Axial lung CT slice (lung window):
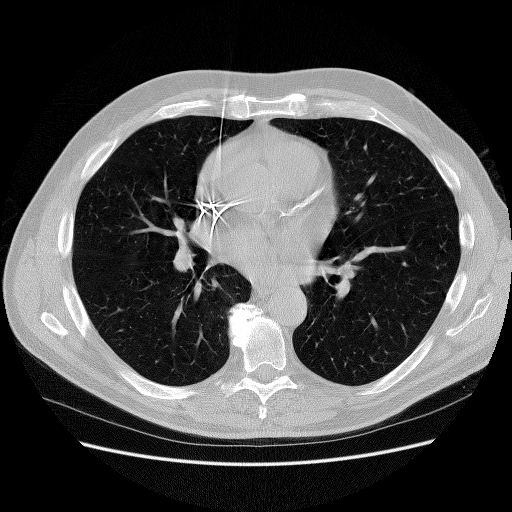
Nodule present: no